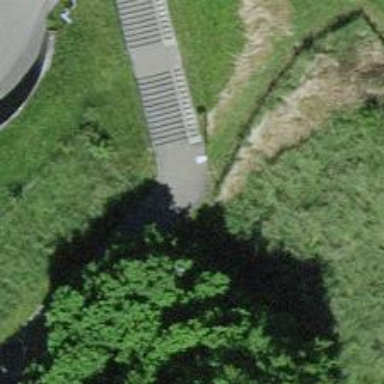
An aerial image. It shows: Set of steps on the road.